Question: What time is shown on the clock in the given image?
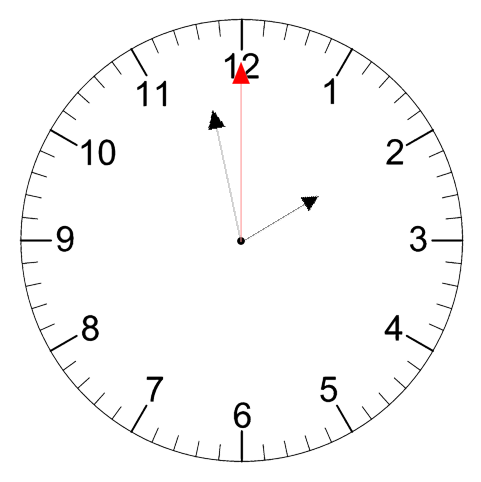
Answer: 01:58:00